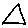
Label: triangle